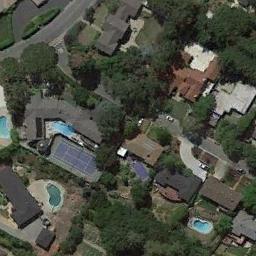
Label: tennis_court